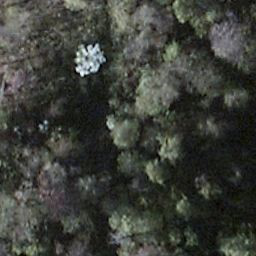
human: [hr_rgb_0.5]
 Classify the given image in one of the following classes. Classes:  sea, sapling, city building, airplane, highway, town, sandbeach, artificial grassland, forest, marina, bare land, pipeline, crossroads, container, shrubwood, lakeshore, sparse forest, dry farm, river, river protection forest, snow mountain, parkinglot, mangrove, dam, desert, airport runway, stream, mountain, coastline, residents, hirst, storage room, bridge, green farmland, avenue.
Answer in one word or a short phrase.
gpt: shrubwood